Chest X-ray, AP view. Patient: 32 years old, sex F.
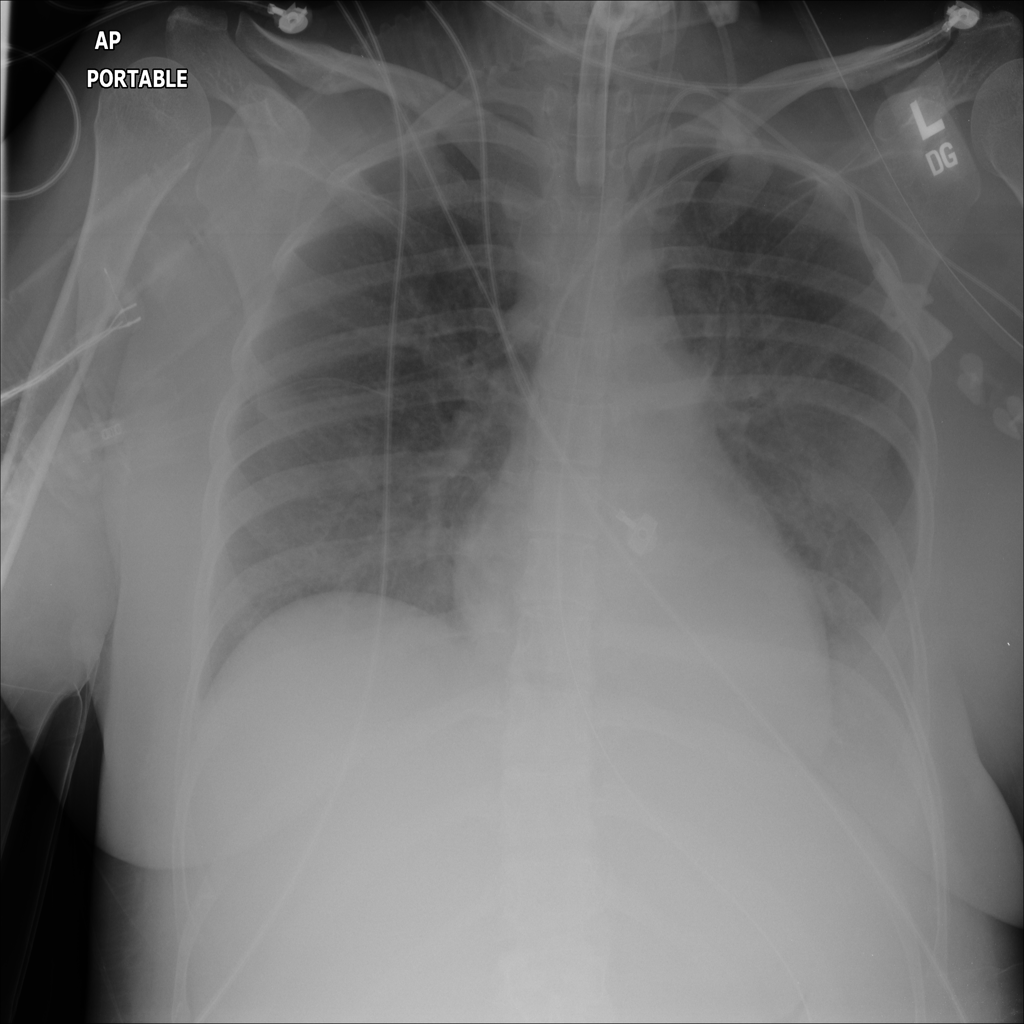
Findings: Effusion, Infiltration